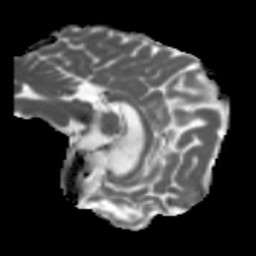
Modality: MD
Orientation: sagittal
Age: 37
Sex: female
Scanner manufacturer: siemens
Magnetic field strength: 3 T
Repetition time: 5.47 s
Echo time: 0.0854 s